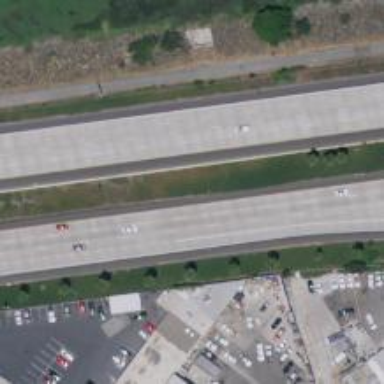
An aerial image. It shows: Motorway junction.